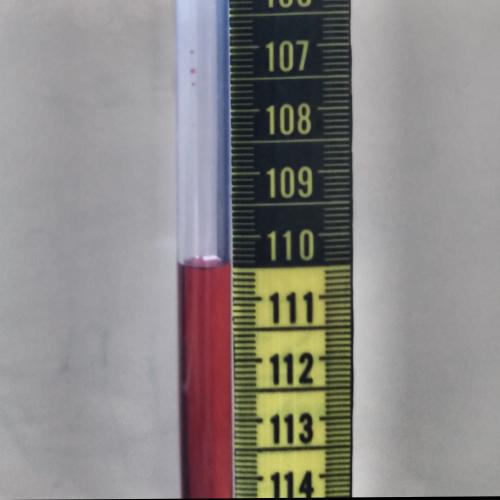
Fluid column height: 110.5 cm